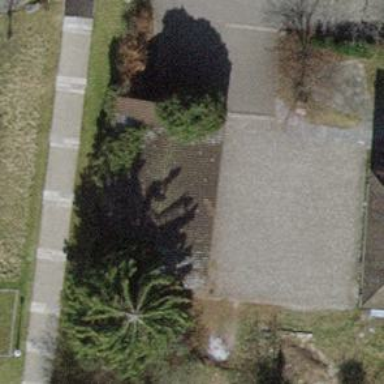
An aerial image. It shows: Shed.